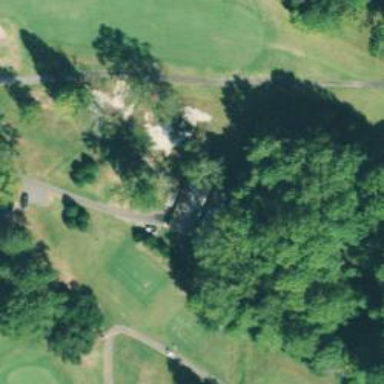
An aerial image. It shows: Path for golf carts.